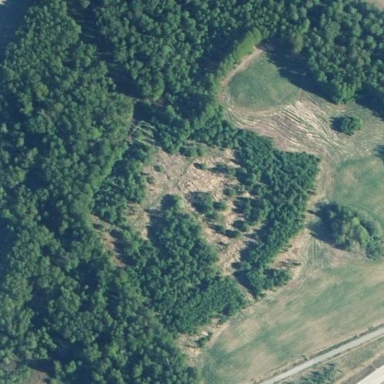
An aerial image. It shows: Forest area.